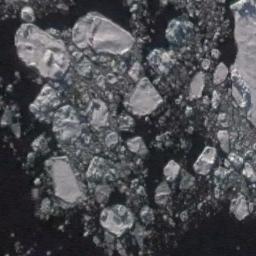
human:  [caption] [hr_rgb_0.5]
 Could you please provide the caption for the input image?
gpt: Countless ice cubes of all sizes are closely connected into a large piece floating on the deep blue sea surface, Covering the sea surface .

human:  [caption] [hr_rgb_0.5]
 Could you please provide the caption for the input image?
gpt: There are many ice on the dark green sea .

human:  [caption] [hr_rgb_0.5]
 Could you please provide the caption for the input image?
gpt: A lot of sea ice of different sizes and thickness gathers together and the color of the seawater is deep blue .

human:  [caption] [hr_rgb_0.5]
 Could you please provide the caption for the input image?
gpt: There are different shapes of sea ice .

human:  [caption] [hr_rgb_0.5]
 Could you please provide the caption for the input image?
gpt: There are many pieces of sea ice .